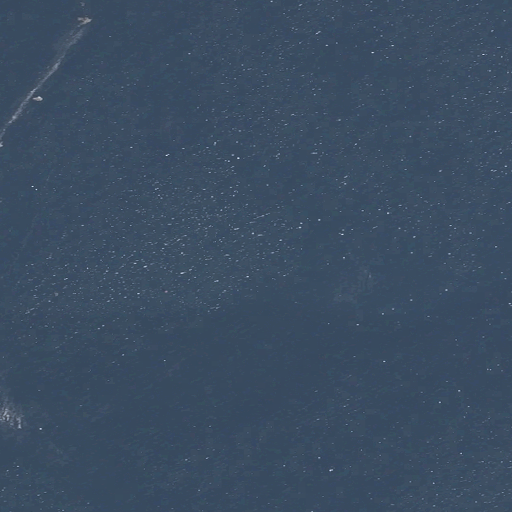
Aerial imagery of bar in Maine named The Hussey containing only open water